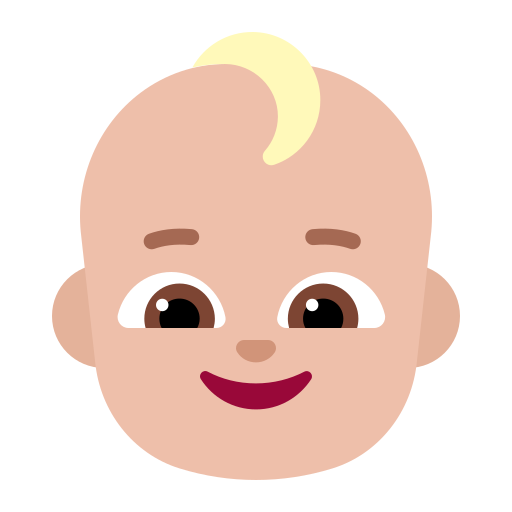
baby flat  light